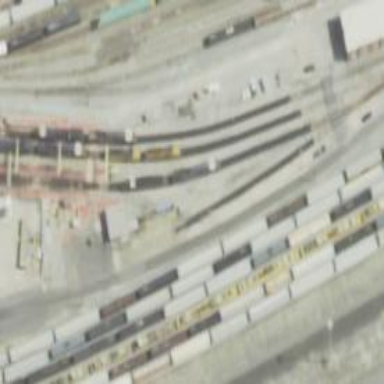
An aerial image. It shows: Railway siding with rails.